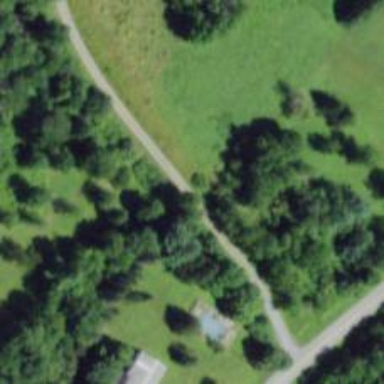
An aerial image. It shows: Driveway.